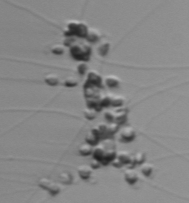
Label: Chaetoceros_didymus_TAG_external_flagellate